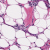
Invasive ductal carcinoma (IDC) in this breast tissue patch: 0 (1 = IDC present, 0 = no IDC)